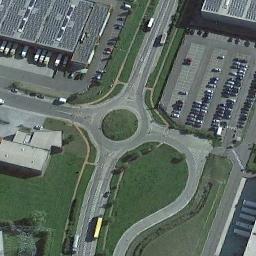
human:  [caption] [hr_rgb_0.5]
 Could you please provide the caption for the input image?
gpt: There are many cars in the parking lot near the roundabout .

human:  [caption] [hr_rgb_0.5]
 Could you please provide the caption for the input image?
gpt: There are several vehicles driving on the road at the roundabout, There are some buildings and some trees and some lawns around the roundabout, And many cars are parked in the open space beside the roundabout .

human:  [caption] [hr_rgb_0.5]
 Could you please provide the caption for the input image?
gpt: The roundabout is on the grass next to buildings and parking lot .

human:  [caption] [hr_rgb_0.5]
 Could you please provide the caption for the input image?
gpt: The roundabout connects four roads and a parking lot is next to the roundabout .

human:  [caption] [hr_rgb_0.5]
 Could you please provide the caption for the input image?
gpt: There are some green lawns and a parking lot near the roundabout .